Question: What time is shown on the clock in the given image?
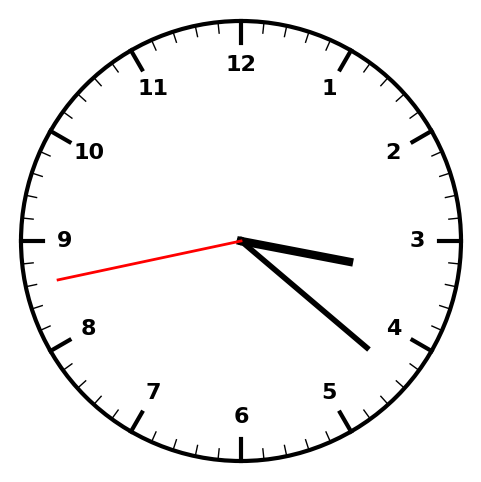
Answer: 03:21:43